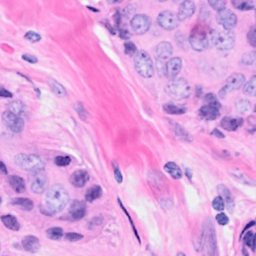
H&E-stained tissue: Breast